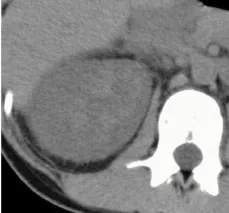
CT revealed the mass in the right kidney with a right renal vein thrombosis (black arrows). At non-enhanced CT (A, B), the mass was slightly hyperattenuating compared with the adjacent cortex with calcifications on the caudal side of the mass (white arrow).
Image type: radiology (ct)